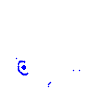
Particle: electron